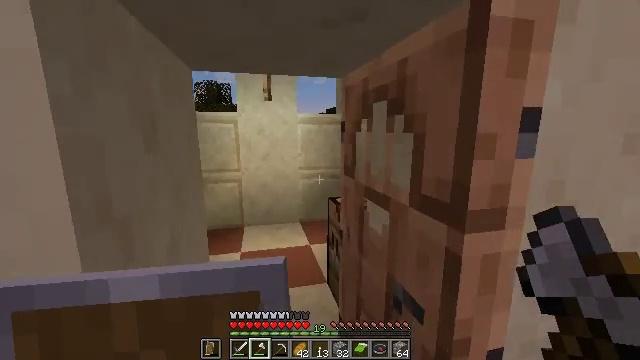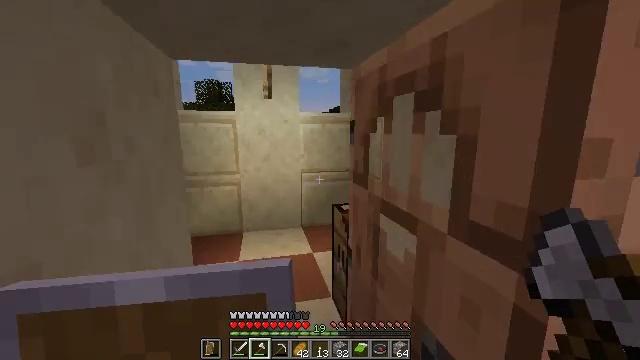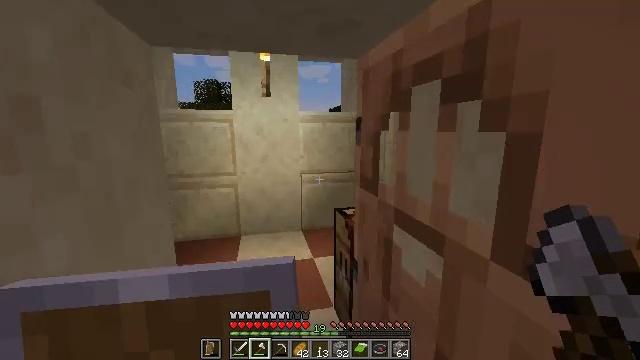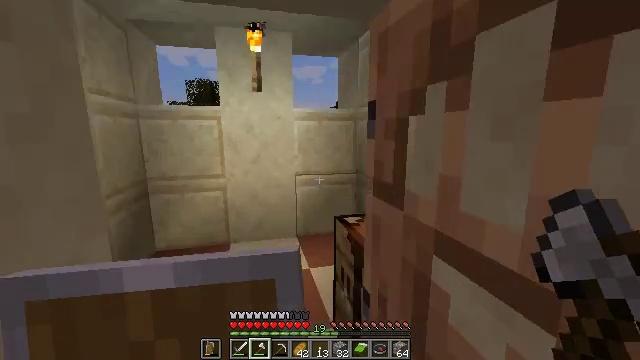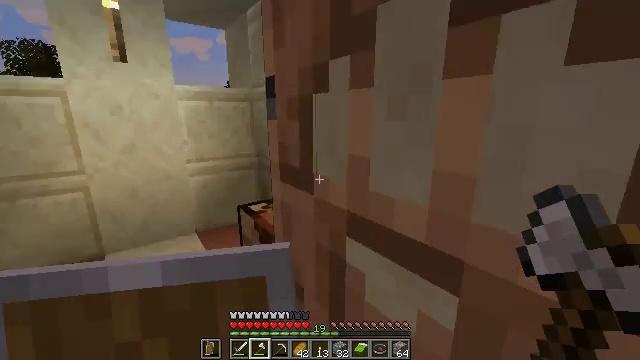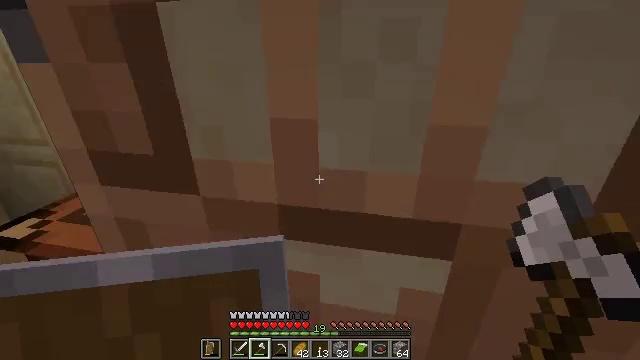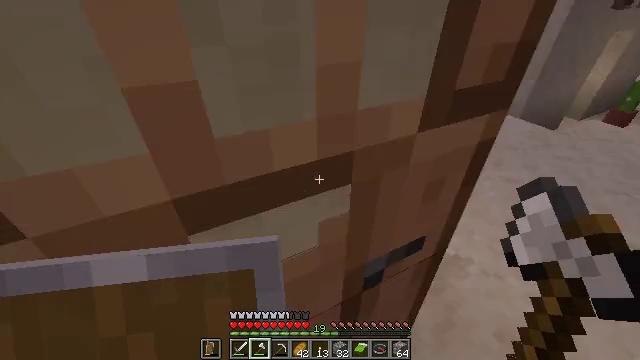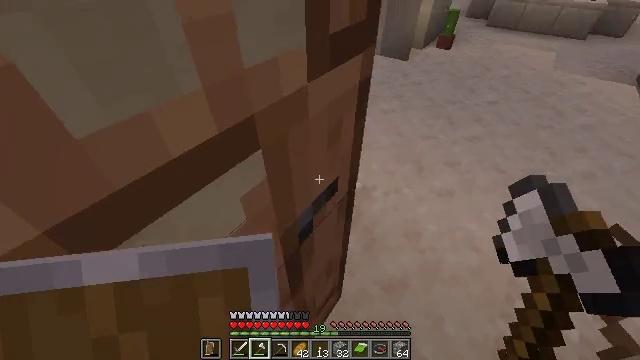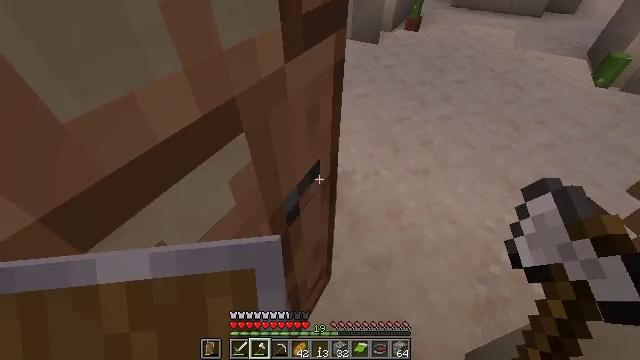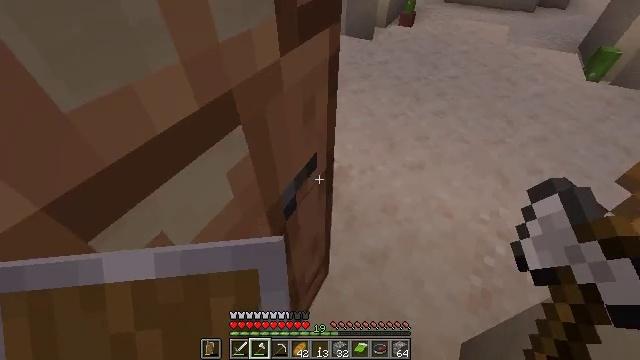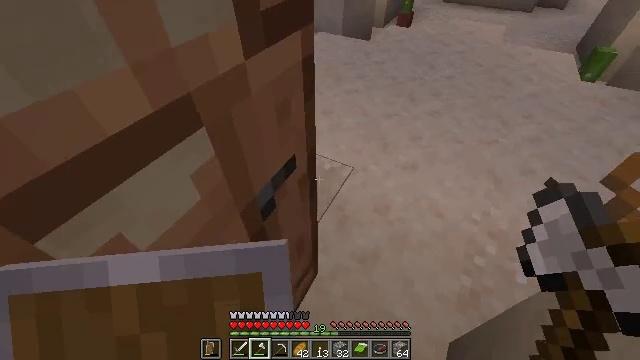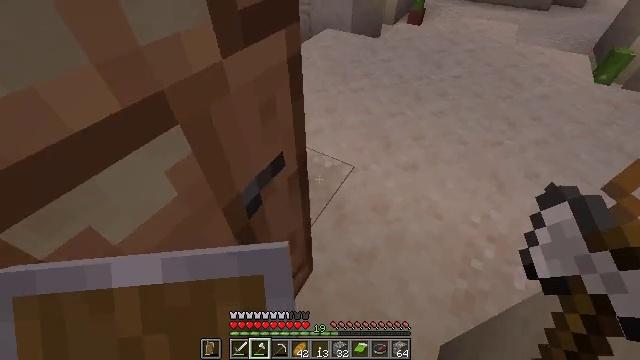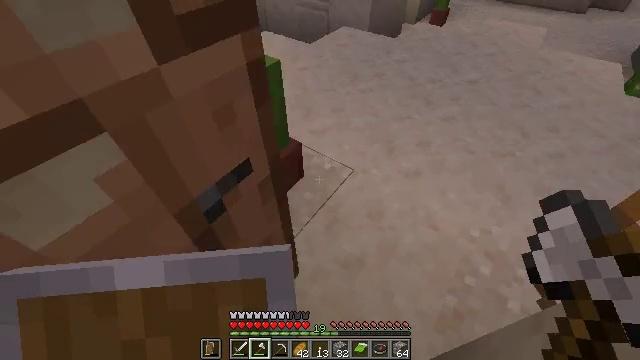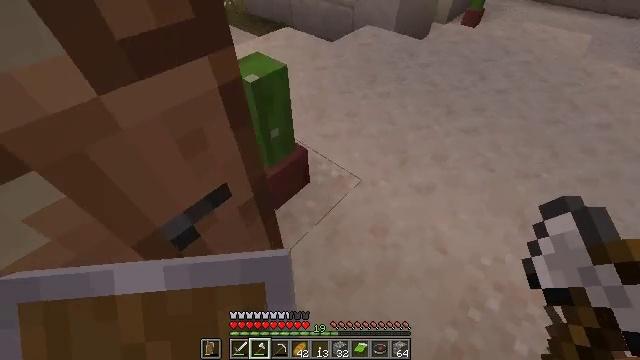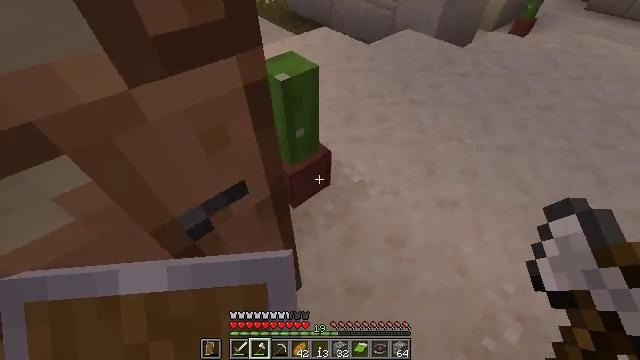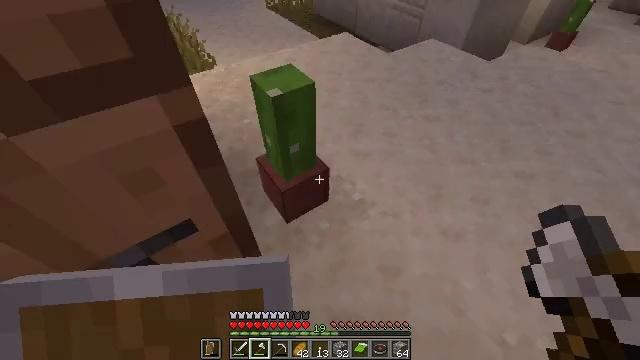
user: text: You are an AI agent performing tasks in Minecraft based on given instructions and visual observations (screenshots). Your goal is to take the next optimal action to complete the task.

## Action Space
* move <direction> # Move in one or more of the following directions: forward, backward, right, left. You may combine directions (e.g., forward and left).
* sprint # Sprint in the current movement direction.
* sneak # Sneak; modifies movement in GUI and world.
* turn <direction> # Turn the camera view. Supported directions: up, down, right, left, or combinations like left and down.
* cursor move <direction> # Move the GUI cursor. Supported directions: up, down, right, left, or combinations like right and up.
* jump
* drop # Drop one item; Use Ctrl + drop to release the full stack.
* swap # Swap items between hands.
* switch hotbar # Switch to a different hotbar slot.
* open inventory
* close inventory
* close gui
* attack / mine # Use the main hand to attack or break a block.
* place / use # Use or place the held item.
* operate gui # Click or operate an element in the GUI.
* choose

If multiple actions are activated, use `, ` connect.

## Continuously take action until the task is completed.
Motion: motion action
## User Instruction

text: Break the potted cactus to collect it.
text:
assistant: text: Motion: move forward
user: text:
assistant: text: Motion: move forward
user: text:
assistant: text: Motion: move forward, turn right
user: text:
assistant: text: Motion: move forward, turn right and down
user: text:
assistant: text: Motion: move forward, turn right and down
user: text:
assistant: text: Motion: turn right and down
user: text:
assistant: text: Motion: turn right and down
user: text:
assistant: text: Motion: turn right and down
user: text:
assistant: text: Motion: turn right
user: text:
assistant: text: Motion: move right
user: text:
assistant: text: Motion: move right, turn left
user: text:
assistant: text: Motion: move right, turn left
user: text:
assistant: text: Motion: move right, turn left
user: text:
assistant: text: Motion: move forward and move right, turn left
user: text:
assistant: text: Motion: move forward and move right, turn left
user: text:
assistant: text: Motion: move forward, turn left
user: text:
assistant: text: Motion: move forward, turn left
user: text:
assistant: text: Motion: move forward, turn left
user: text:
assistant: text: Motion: turn left
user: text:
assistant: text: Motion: turn left and down
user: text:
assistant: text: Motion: turn left and down
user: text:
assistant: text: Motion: turn left and down
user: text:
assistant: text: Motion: turn left
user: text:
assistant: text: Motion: turn left and down
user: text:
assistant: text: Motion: turn left and down
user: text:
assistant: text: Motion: turn left and down, attack / mine
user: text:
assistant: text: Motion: attack / mine
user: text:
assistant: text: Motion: no_op
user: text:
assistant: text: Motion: no_op
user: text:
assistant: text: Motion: no_op